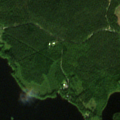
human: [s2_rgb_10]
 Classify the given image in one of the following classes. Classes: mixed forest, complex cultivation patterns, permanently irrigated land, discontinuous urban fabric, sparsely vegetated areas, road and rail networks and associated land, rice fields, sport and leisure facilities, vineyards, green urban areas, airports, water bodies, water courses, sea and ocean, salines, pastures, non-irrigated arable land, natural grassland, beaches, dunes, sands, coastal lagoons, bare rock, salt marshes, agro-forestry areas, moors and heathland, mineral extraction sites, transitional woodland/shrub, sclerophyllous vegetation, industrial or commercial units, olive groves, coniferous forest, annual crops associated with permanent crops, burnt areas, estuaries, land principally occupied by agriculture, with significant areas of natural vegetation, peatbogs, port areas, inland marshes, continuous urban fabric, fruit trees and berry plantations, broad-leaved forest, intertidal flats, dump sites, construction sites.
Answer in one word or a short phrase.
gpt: coniferous forest, mixed forest, water bodies